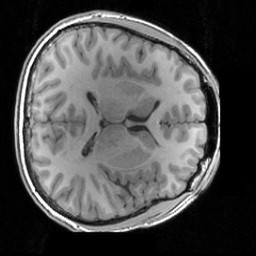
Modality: T1w
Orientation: axial
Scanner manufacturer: siemens
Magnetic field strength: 3 T
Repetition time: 1.63 s
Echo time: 0.00311 s